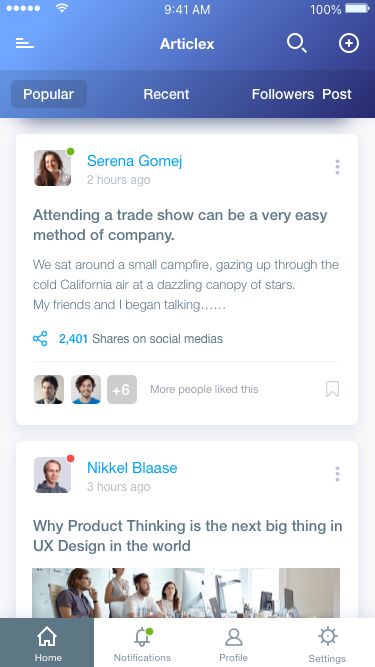
Text in this UI design:
Popular                  Recent                Followers  Post
Articlex
Attending a trade show can be a very easy method of company.
We sat around a small campfire, gazing up through the cold California air at a dazzling canopy of stars.
My friends and I began talking……
2,401 Shares on social medias
Serena Gomej
2 hours ago
More people liked this
+6
Why Product Thinking is the next big thing in UX Design in the world
Nikkel Blaase
3 hours ago
Home
Notifications
Profile
Settings